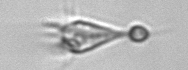
Label: Paratontonia_gracillima